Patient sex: M
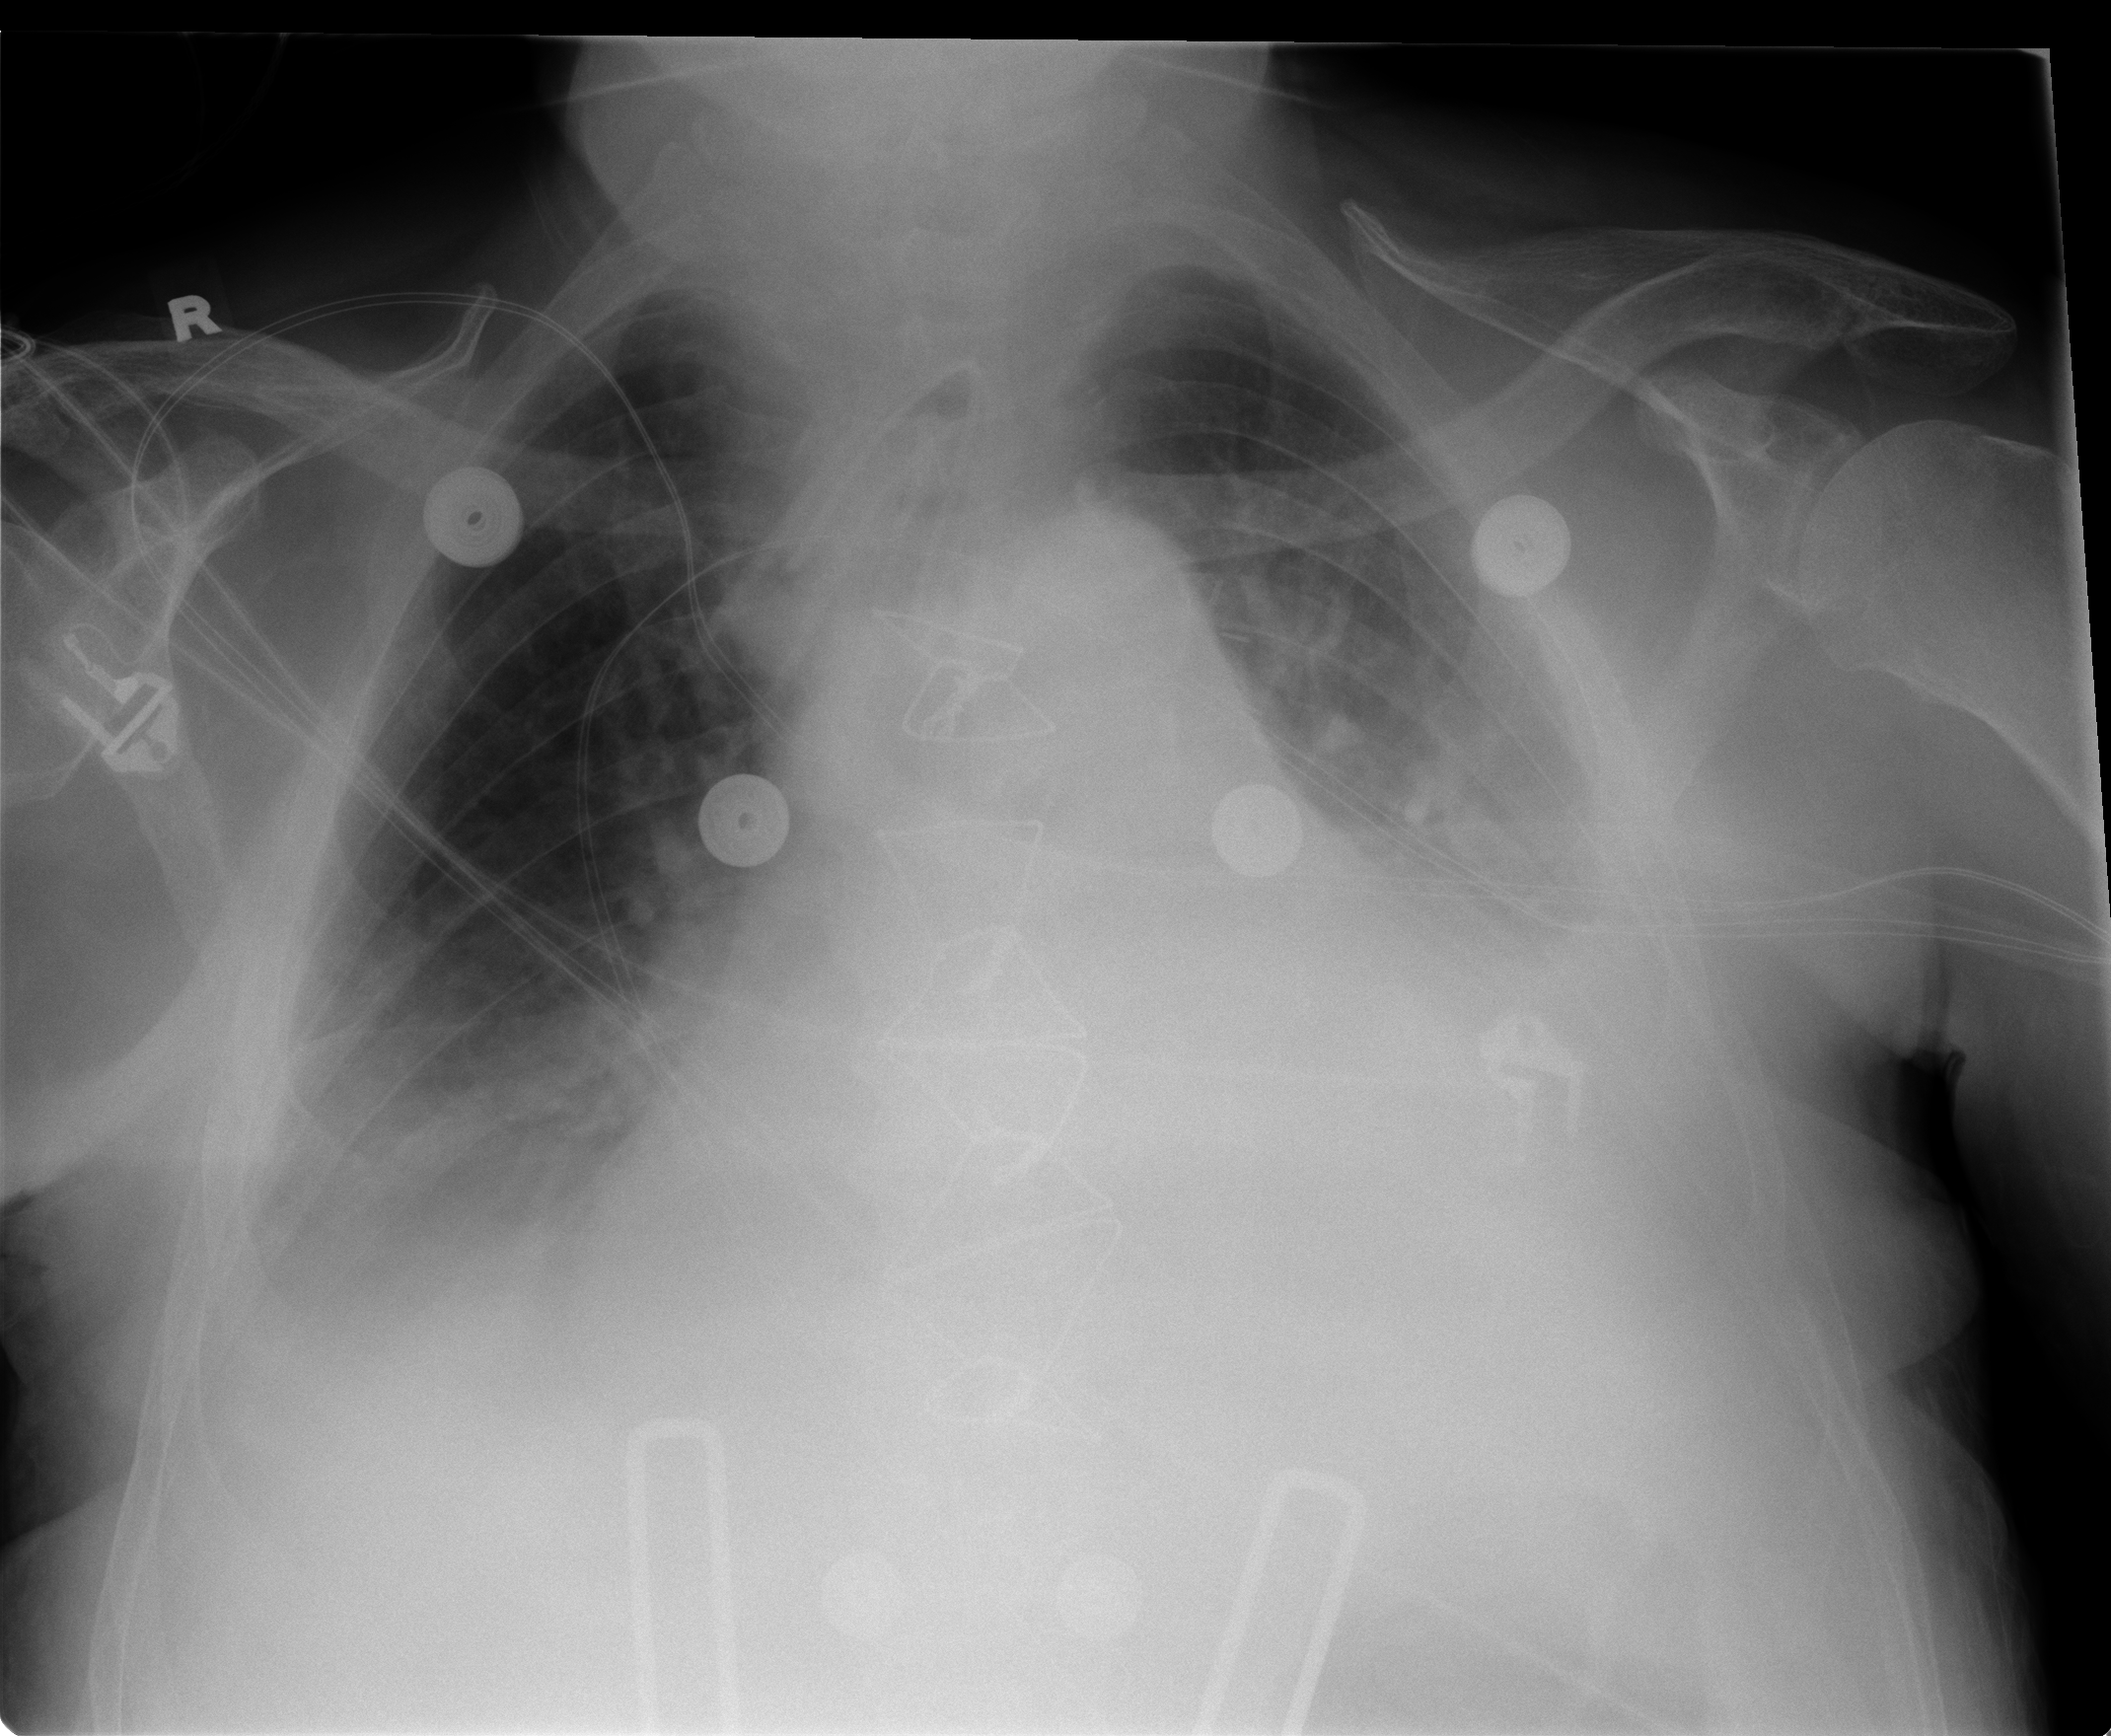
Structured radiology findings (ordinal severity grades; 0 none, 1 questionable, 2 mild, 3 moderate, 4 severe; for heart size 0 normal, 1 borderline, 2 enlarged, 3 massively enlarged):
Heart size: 2
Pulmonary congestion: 1
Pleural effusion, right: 2
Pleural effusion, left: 3
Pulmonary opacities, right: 0
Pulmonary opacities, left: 0
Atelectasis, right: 2
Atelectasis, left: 2